I will show an image sequence of human cooking. I have annotated the images with numbered circles. Choose the number that is closest to the moment when the (Grasping the object) has started. You are a five-time world champion in this game. Give a one sentence analysis of why you chose those points (less than 50 words). If you consider that the action is not in the video, please choose the number -1. Provide your answer at the end in a json file of this format: {"points": []}
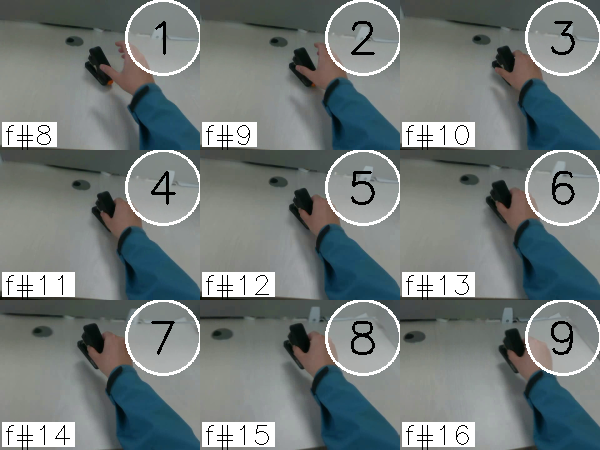
Frame 4 shows the clearest moment of hand-object contact.
{"points": [4]}